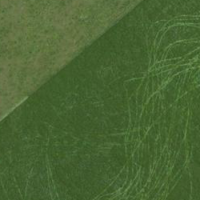
EUNIS habitat code: 23
Species observed at this site:
Corvus corone